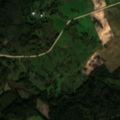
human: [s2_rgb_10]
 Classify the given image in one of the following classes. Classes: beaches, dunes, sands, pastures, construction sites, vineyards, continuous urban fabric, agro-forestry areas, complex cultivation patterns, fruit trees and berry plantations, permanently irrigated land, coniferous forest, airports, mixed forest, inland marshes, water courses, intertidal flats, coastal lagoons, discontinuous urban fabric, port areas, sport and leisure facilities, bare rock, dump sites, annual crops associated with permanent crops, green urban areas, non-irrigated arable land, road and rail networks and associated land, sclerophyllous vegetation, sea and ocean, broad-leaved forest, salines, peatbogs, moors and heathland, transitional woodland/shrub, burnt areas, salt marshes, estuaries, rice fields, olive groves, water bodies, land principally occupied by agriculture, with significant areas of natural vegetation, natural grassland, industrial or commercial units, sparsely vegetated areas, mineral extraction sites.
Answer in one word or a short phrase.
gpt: non-irrigated arable land, complex cultivation patterns, land principally occupied by agriculture, with significant areas of natural vegetation, coniferous forest, mixed forest, transitional woodland/shrub